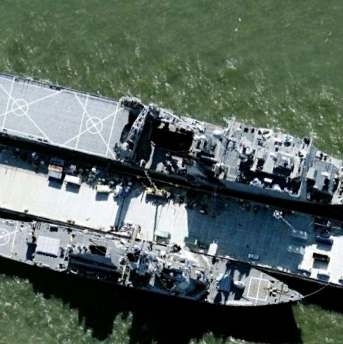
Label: combat